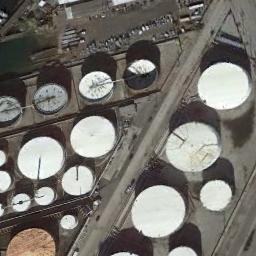
Label: storage tanks